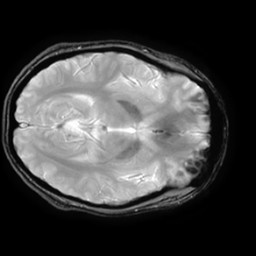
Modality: T2starw
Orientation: axial
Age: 31
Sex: female
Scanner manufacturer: ge
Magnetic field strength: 3 T
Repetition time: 0.65 s
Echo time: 0.02 s